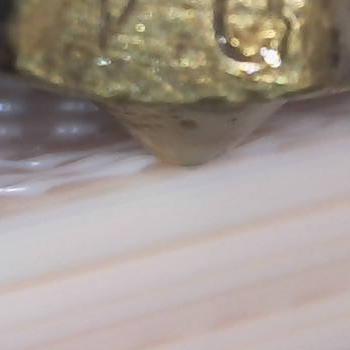
Flow rate: 37%